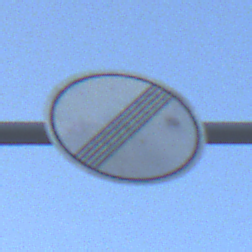
Verkehrszeichen: EndeSaemtlicherBegrenzungen
Umgebung: Outdoor, Nature
Tageszeit: Dawn
Wetter: Clear
Licht: Natural
Jahreszeit: NotSpecified
Kontrast: LowContrast